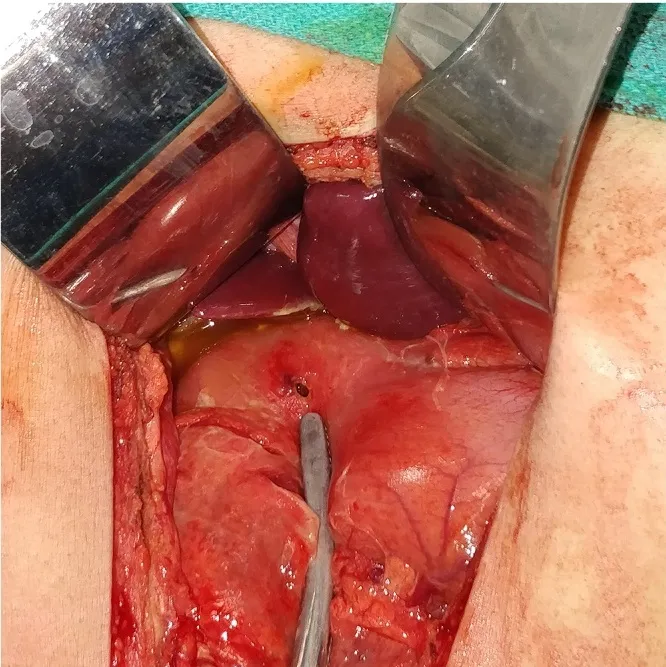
Gastric Antrum Perforation.
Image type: medical_photograph (other_medical_photograph)